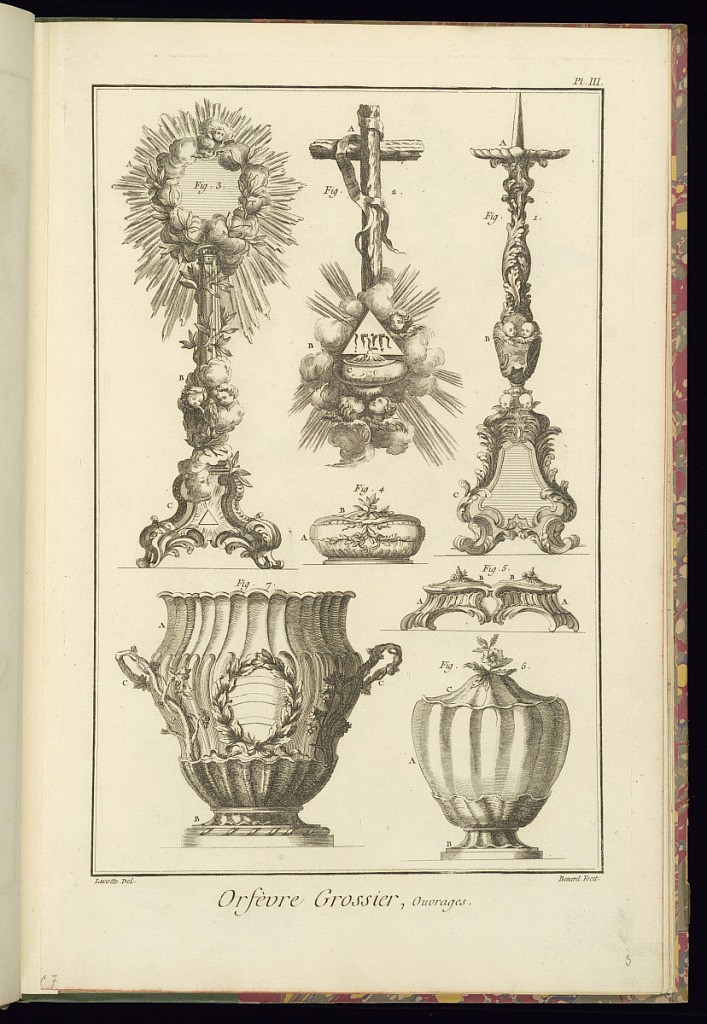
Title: Orfèvre Grossier, Ouvrages
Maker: J.R. Lucotte, French, 1733 – 1784
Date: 1762
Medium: Etching and engraving on laid paper
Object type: Print
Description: Plate depicting designs for seven silver liturgical objects. The objects include a candlestick, incense boat, monstrance, cross, vase, and bucket or aspersorium. The objects are decorated with rococo motifs, and angels. The objects are numbered and lettered. The plate is titled, numbered, and signed.